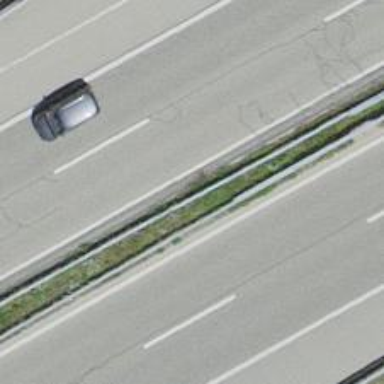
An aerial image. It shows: Guard rail.